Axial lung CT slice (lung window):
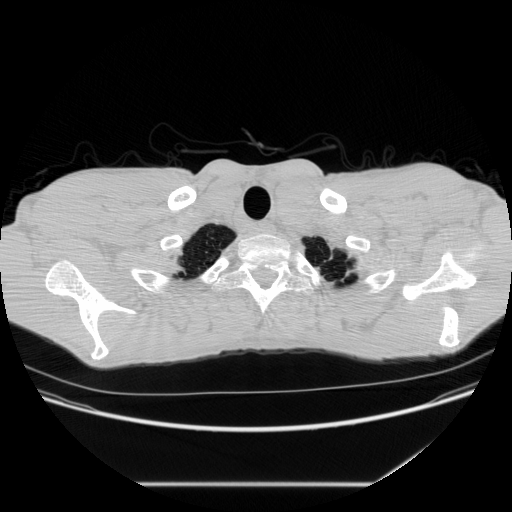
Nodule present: no